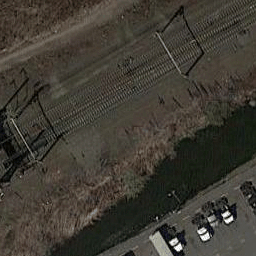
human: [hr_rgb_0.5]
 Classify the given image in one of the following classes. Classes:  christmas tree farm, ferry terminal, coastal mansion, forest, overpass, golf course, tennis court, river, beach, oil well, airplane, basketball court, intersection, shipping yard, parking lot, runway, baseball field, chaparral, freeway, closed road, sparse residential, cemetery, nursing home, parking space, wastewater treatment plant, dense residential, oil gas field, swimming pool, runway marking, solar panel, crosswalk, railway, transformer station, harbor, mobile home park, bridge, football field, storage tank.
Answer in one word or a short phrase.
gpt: railway